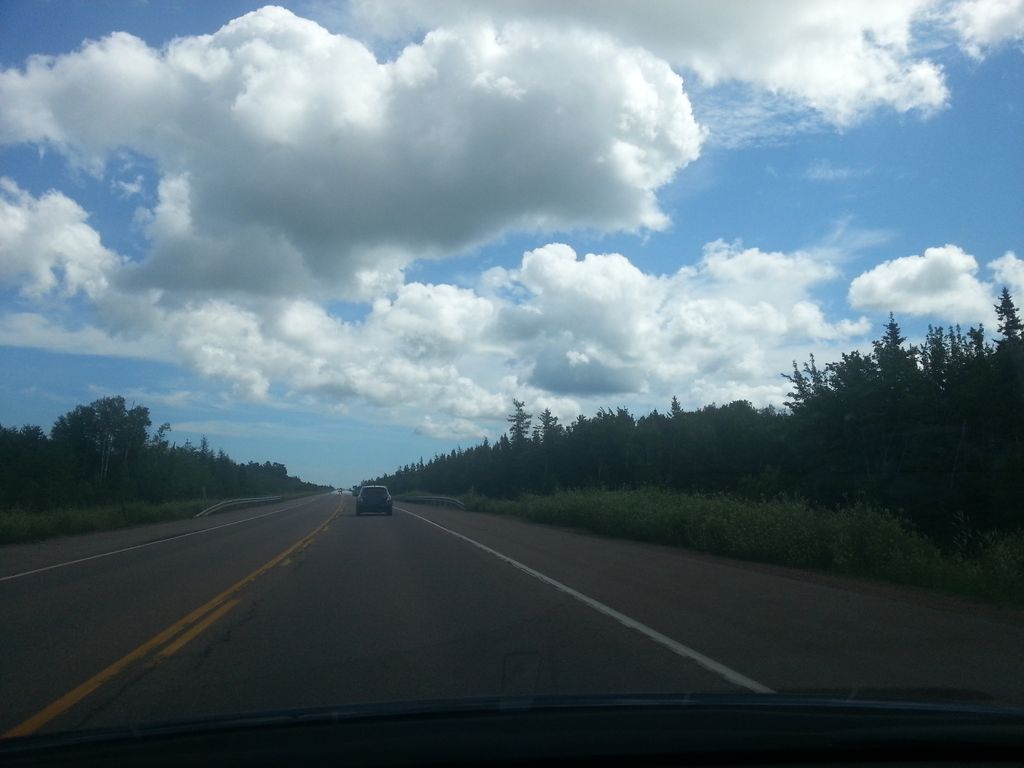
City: charlottetown